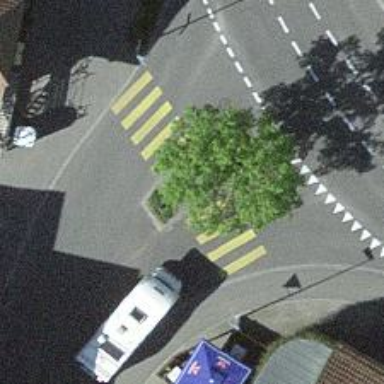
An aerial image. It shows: Sidewalk along the footway.